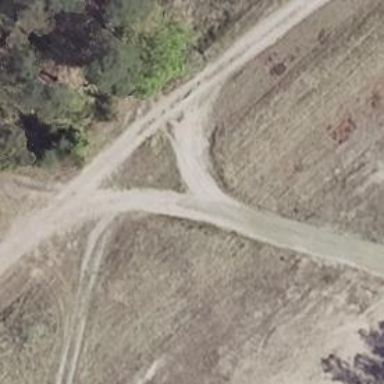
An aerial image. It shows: Sandy track with grade4 tracktype.